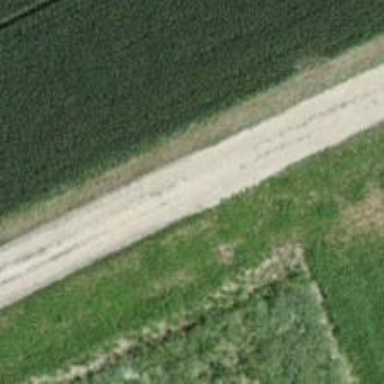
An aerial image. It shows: Track with compacted grade3 surface.